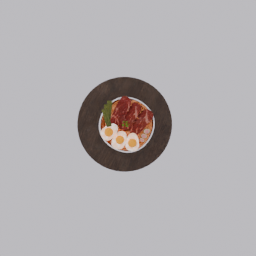
Label: nature